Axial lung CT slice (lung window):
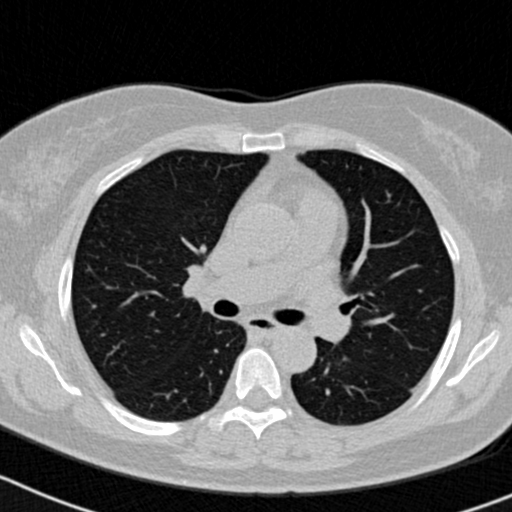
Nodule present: no